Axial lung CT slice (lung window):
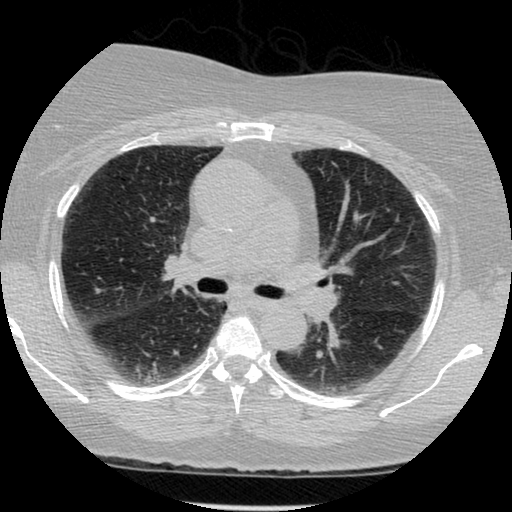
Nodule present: no